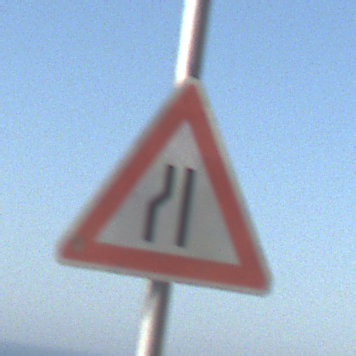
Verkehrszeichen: EinseitigVerengteFahrbahnLinks
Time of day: MorningAfternoon
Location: Outdoor (Urban)
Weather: Clear
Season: NotSpecified
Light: Natural